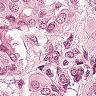
Metastatic tissue present: yes